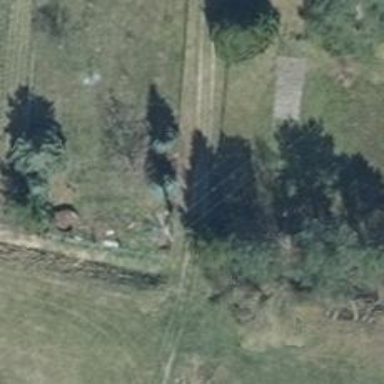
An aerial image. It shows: Minor power line.